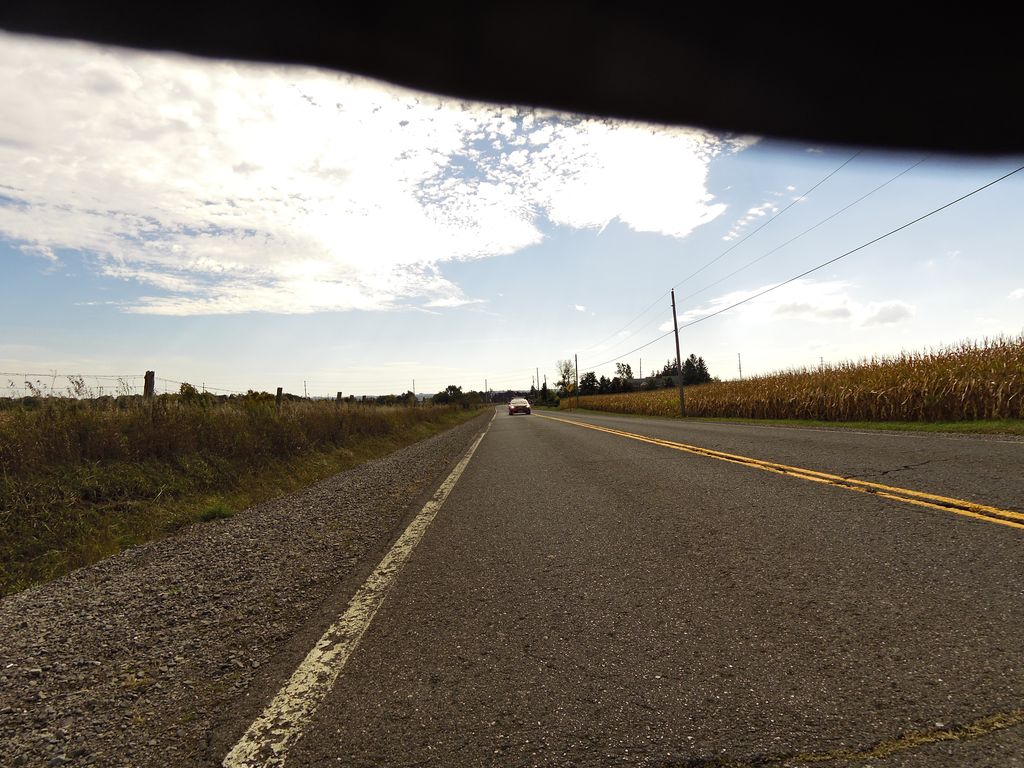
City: hamilton